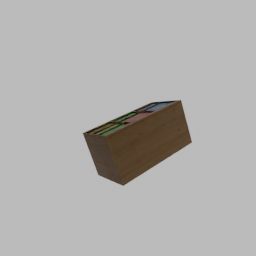
Label: furniture